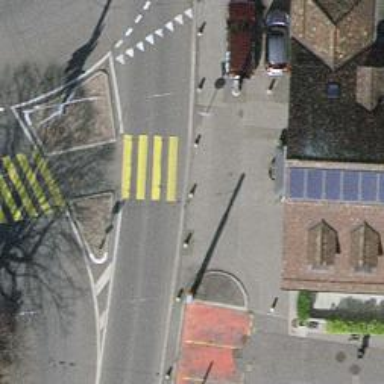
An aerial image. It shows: Bollard made of concrete.